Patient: sex M, age 31
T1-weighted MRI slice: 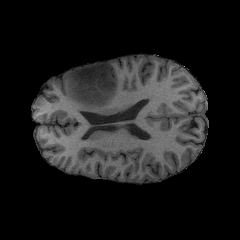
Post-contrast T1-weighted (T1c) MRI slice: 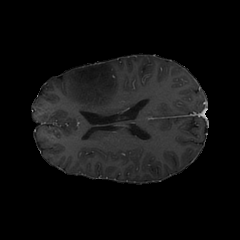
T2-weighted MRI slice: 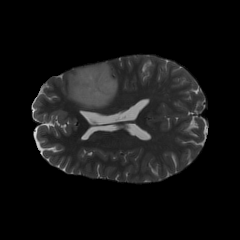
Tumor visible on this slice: yes
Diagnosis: Astrocytoma, IDH-mutant
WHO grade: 2